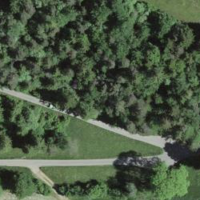
EUNIS habitat code: 44
Species observed at this site:
Campanula glomerata